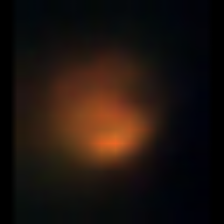
Taxon: NanoPlankton
Group: Other